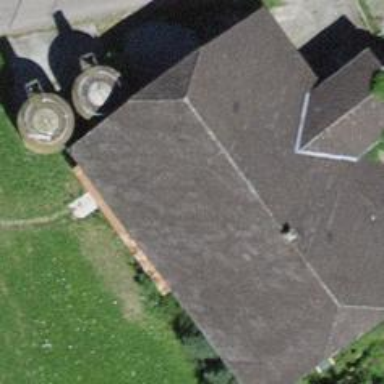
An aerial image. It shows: Farm building.